Question: SQL newbie here. I have a table which looks like that:

I want to get product_id of records, which are present in table two times: one with variant_id X, variant_id Y. In shown screenshot, the result would be product_id = 5106 (because it exists with two variant_id = 19607 and 19608).
However, I have no idea how to do this. I tried using statement WHERE variant_id IN(19607,19608), but it returns any record that has one of those IDs set. I also tried WHERE variant_id = 19607 AND variant_id = 19608, but it returns nothing (pretty understandable, as one record cannot have two variant_ids).
What SQL keyword should I use? Or I need a special combination of these? Thank you very much for answers!
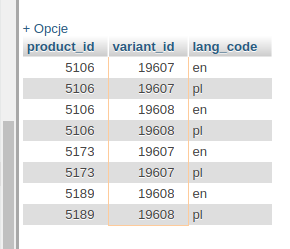
Answer: You can do aggregation :
'''
select product_id
from table t
where variant_id in (19607, 19608)
group by product_id
having min(variant_id) <> max(variant_id);
'''
If you want all columns then you can use 'exists' :
'''
select t.*
from table t
where exists (select 1 from table t1 where t1.product_id = t.product_id and t1.variant_id = 19607) and
exists (select 1 from table t1 where t1.product_id = t.product_id and t1.variant_id = 19608);
'''